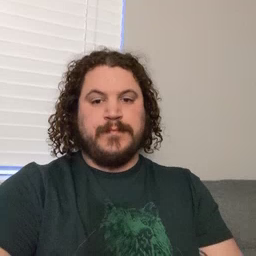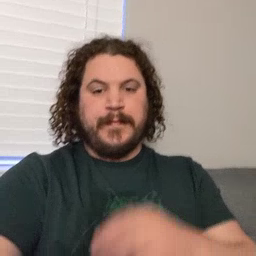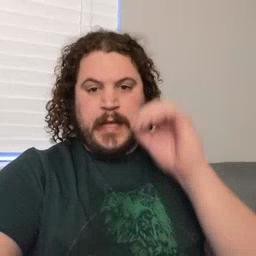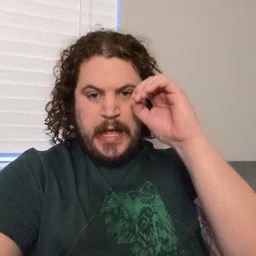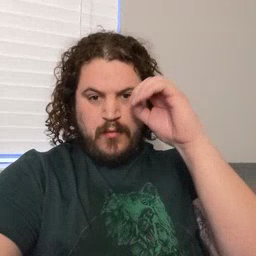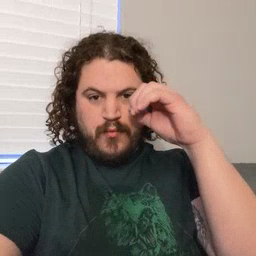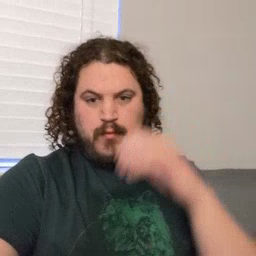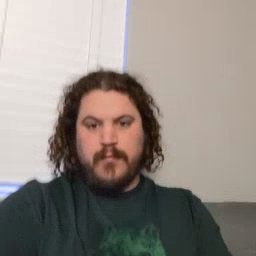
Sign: owl